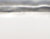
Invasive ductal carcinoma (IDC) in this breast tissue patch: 0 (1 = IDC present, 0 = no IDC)